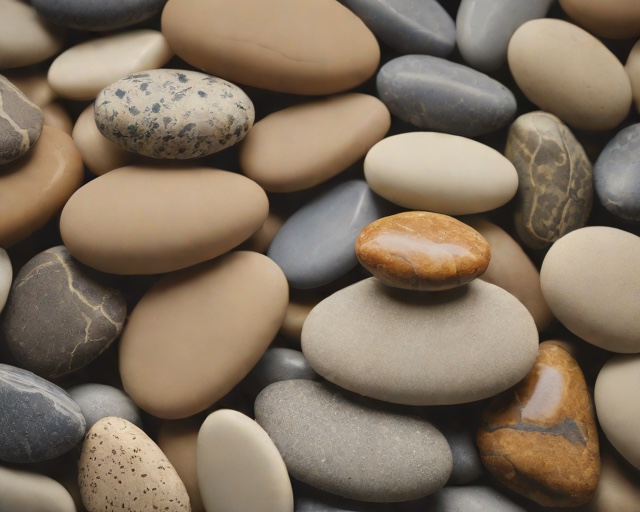
Category: Sympathy